Question: For today, I've been focusing on plotting my data. 4 have succeeded but the following one is quite troublesome. Let's say that my data frame is called 'test'. Some test data:
'''
Date Persnr Holiday AmountHolidays
1 2011-01-01 55312 FALSE 3
2 2011-01-01 55316 FALSE 4
3 2011-01-01 55325 FALSE 1.5
4 2011-01-01 76065 "Christmas" 2
5 2011-01-01 71928 "Christmas" 0
6 2011-01-01 72558 FALSE 3
....
10 2013-01-02 55312 FALSE 10
11 2013-01-02 55316 "Summer" 3.5
12 2013-01-02 55325 "Summer" 0
13 2013-01-02 76065 FALSE 0
'''
I've used this code:
'''
ggplot(data=test, aes(x=Persnr, y=AmountHolidays, fill=Holiday)) +
geom_bar(stat="identity")
'''
What I want to see is a graph of the total amount of holidays of each Persnr visualised in a stacked bar chart sorted by the holiday (e.g. christmas, summer, etc).
This is what I got by using the code:

I got no values whatsoever. I'd like to have an overview of the total amount of holidays of each person sorted by holiday.
Some info of my data frame.
'''
str(df.data)
'data.frame': 490 obs. of 6 variables:
$ Date : chr "2011-01-01" "2011-01-01" "2011-01-01" "2011-01-01" ...
$ Persnr : num 55312 55316 55325 76065 71928 ...
$ AmountHolidays: num 0 3 0 0 1 0.5 0 0.5 2 0 ...
$ Holiday : chr "FALSE" "FALSE" "FALSE" "FALSE" ...
'''
All help is appreciated. Thanks!
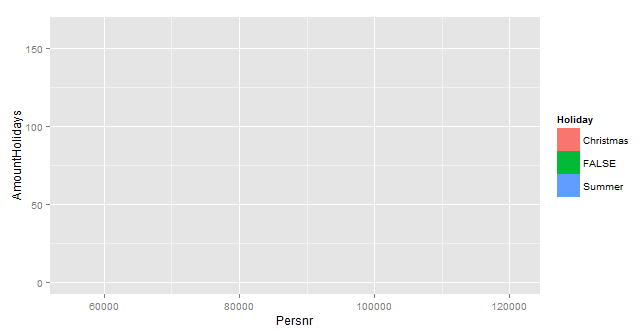
Answer: By default, 'Persnr' is treated like a numeric value, so x-axis is continuous with a lot of empty spaces, so the width of each existing bar is lass than 1 pixel. What you probably want is
'''
ggplot(data=dd, aes(x=factor(Persnr), y=AmountHolidays, fill=Holiday)) +
geom_bar(stat="identity")
'''